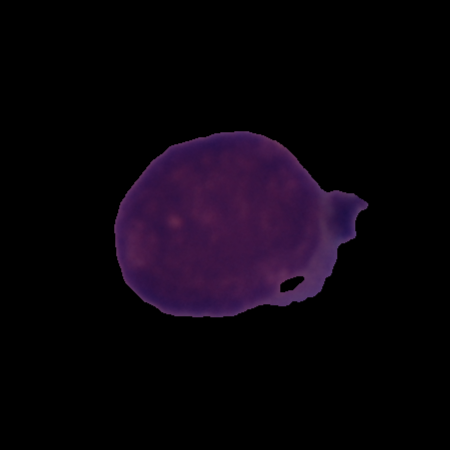
Label: cancer